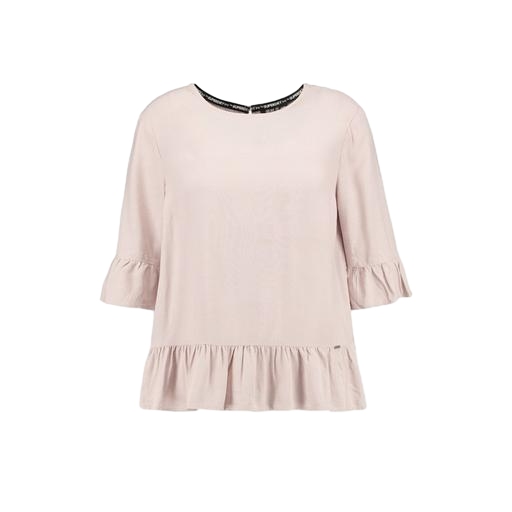
short-sleeve top only macy, pink pier peplum top, pink peplum top, white background